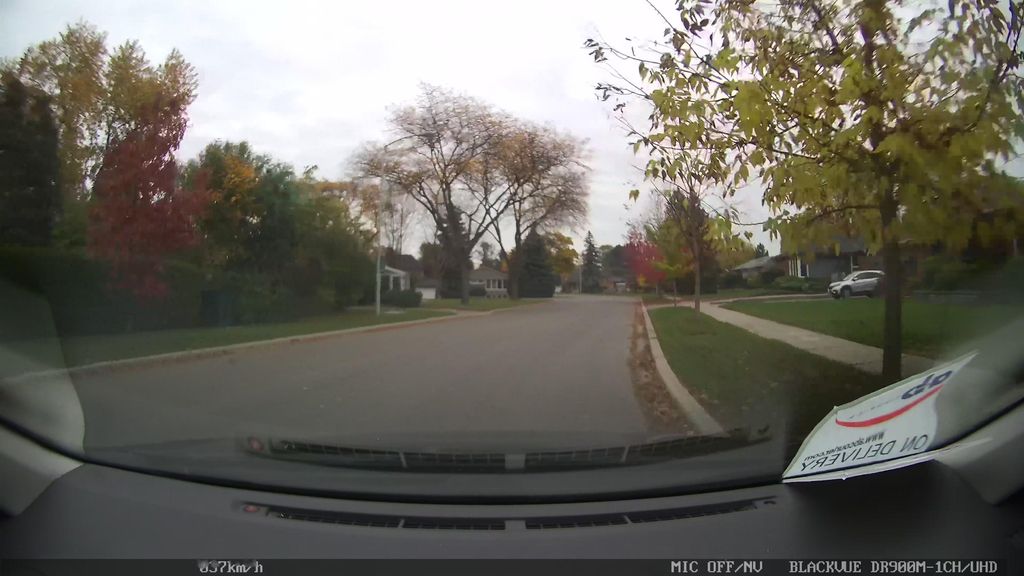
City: toronto